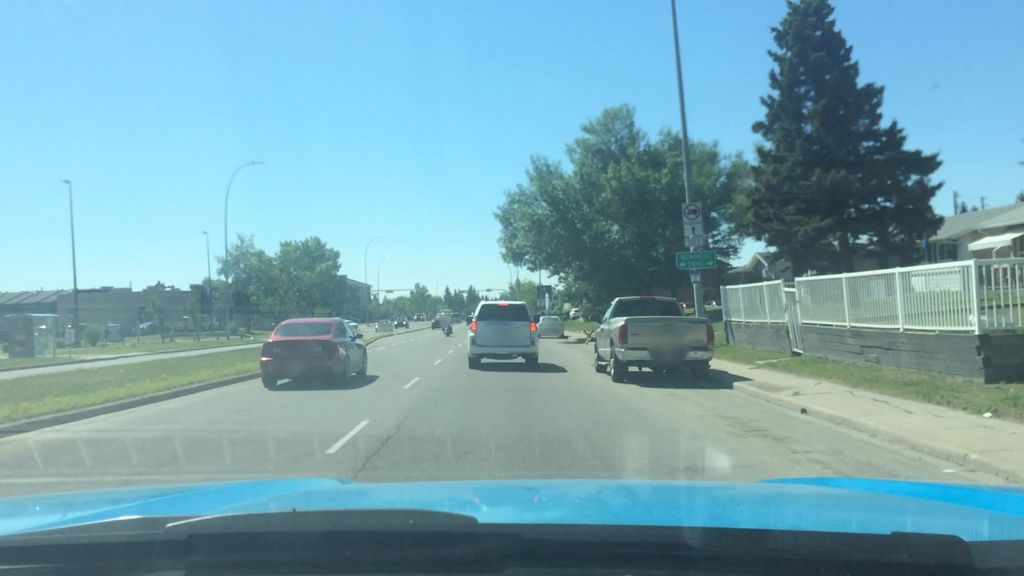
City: calgary